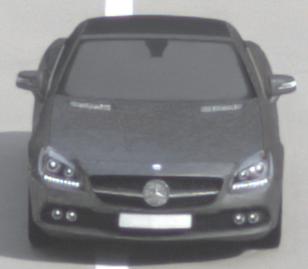
Make: Mercedes-Benz
Model: SLK 200
Detailed model: SLK-Class (172)
Model produced from: 2011/03
Model produced until: 2015/04
Doors: 2
Color: gray
Road condition: dry road
Daytime: morning or afternoon
Contrast: low contrast